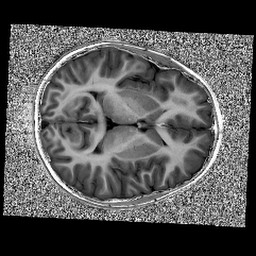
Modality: UNIT1
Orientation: axial
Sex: male
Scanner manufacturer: siemens
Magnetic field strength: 3 T
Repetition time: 5 s
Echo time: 0.00368 s